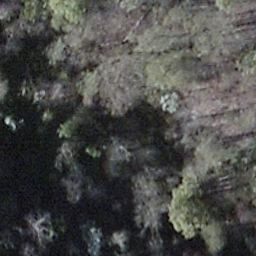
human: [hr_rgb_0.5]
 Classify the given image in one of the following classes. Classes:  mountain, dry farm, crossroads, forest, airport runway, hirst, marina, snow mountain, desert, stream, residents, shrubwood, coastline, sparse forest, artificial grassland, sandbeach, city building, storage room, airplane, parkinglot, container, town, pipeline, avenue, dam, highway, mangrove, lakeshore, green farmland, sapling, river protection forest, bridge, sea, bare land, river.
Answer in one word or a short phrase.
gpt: shrubwood